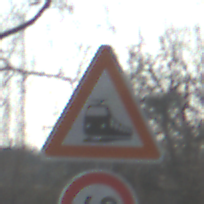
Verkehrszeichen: Bahnuebergang
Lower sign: Geschwindigkeit60
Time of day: MorningAfternoon
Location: Outdoor (Suburban)
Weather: PartlyCloudy
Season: NotSpecified
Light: Natural